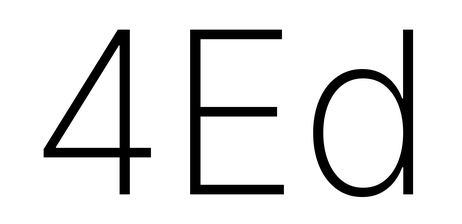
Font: Inter_ExtraLight